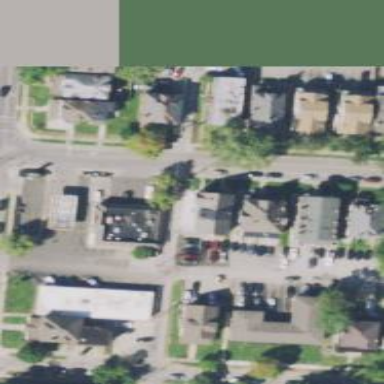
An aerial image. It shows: Commercial area.